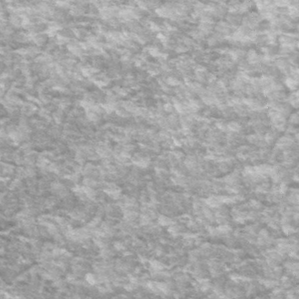
Label: frost